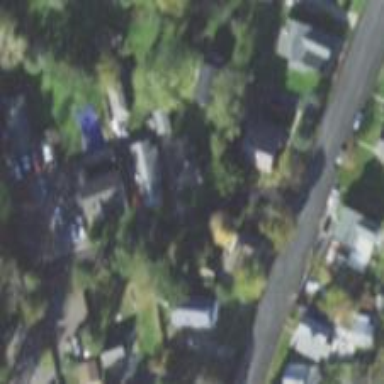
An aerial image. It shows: Alleyway designated as service road.